Aerial crown-view tile of a tropical tree (Barro Colorado Island, Panama), acquired 20240918:
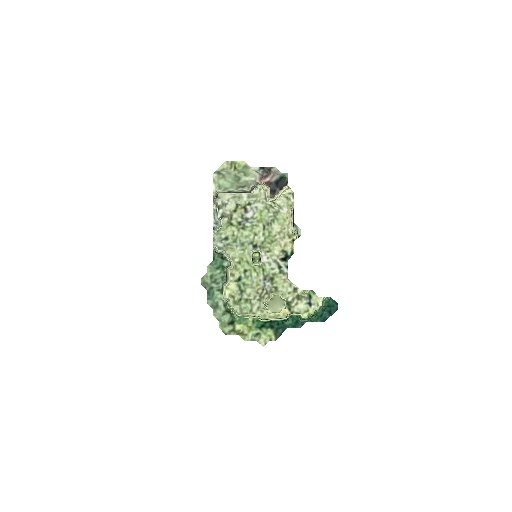
Species: Cecropia insignis
GBIF accepted scientific name: Cecropia insignis
Crown area: 23.019 m²